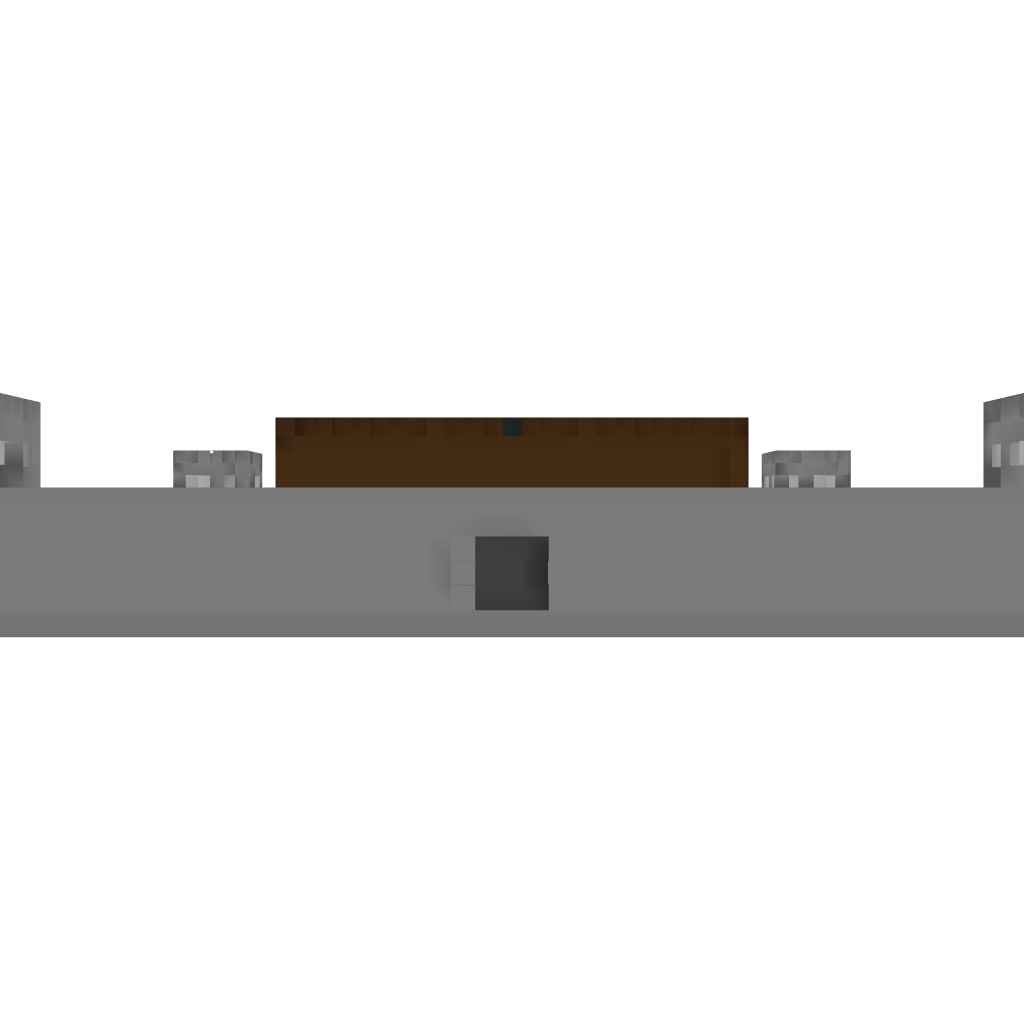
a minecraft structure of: Ancient Vitrus Fortress